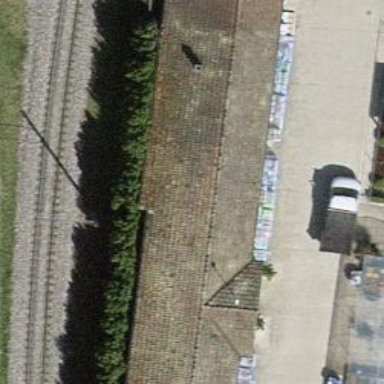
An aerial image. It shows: Garden center shop.